Question: I created a 'UITableViewCell' prototype cell on storyboard, then I link it to my 'ImageViewCell'which inherit from 'UITableViewCell'. I created 'IBOutlet' for each control on prototype cell, it contains some 'UILabel' and a 'UIImageView'. When I tried to populate data into those control, 'UILabel' work well but 'UIImageView' always nil and won't display any image. Code:
'''
@interface ImageTableViewCell : UITableViewCell
@property (readonly, nonatomic, strong) Post *post;
// set value for post
- (void)setPost:(Post *)post;
@end
@implementation ImageTableViewCell
{
__weak IBOutlet UILabel *titleLabel;
__weak IBOutlet UILabel *descriptionLabel;
__weak IBOutlet UILabel *pointLabel;
__weak IBOutlet UIImageView *imageView;
}
- (void)setPost:(Post *)post
{
_post = post;
// update ui
titleLabel.text = self.post.title;
descriptionLabel.text = self.post.descriptions;
pointLabel.text = self.post.point;
[imageView setImage:[UIImage imageNamed:@"mylocalimage.png"]];
}
@end
'''
In my controller:
'''
- (UITableViewCell *)tableView:(UITableView *)tableView cellForRowAtIndexPath:(NSIndexPath *)indexPath
{
if(feedData == nil || [feedData count] == 0)
{
return nil;
}
NSDictionary *postData = [feedData objectAtIndex:indexPath.row];
// prepare data to pass to table view cell
Post *post = [[Post alloc] init];
post.title = [postData objectForKey:@"title"];
post.descriptions = [postData objectForKey:@"description"];
post.total_likes = [postData objectForKey:@"total_likes"];
post.total_shares = [postData objectForKey:@"total_shares"];
post.image = [postData objectForKey:@"image"];
ImageTableViewCell *cell = [tableView dequeueReusableCellWithIdentifier:@"ImageCell"];;
if(cell == nil)
{
cell = [[ImageTableViewCell alloc] init];
}
[cell setPost:post];
return cell;
}
'''
All the 'UILabel' work well, but 'UIImageView''s image never been set, I tried to set it with a local image but still not work, after of some investigation, I found out that at the time I set image for 'imageView', it always nil. So how can I overcome this?
Linking image
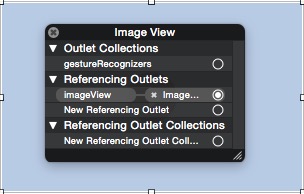
Answer: Try changing the variable name of your 'UIImageView' to something else than "imageView". The reason for this is that 'UITableViewCell' itself has a property named "imageView". So when you are setting the property it must try to set the superclass' property which is not linked to your outlet hence the result.